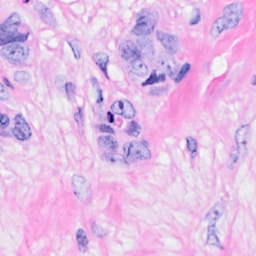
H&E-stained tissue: Breast